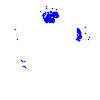
Particle: electron